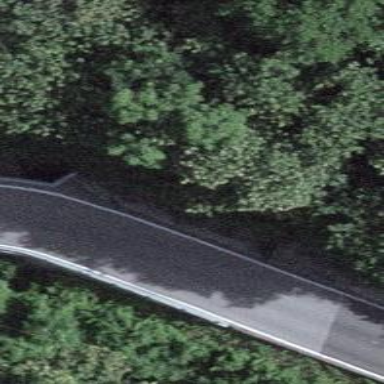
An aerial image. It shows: Set of steps on the road.